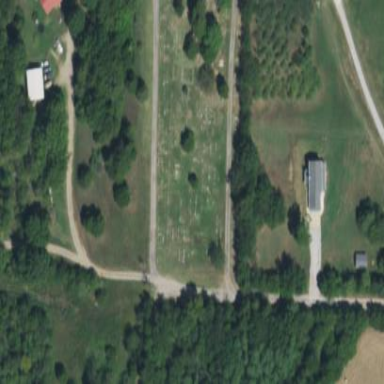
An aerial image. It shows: Cemetery.